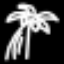
Label: palm tree